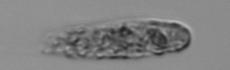
Label: fecal_pellet